Question: I have a problem with a rewrite rule on php, I want it to be:
'''
localhost/myproject/XXXX => localhost/myproject/index.php?request=XXXX
<IfModule mod_rewrite.c>
RewriteEngine On
RewriteCond %{REQUEST_FILENAME} !-f
RewriteCond %{REQUEST_FILENAME} !-d
RewriteRule /(.*)$ index.php?request=$1 [QSA,NC,L]
</IfModule>
'''
I activated mod_rewrite on apache and my index.php is under WAMPDIR\www\MyProject
When I test it here: <URL>
I get this:

Please help, thanks
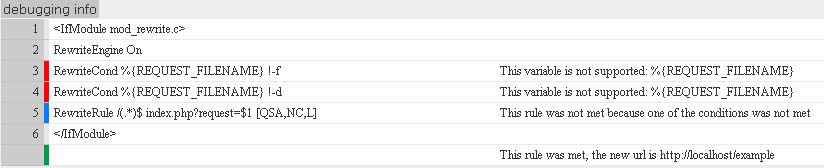
Answer: Have this code in '/myproject/.htaccess':
'''
RewriteEngine On
RewriteBase /myproject/
RewriteEngine On
RewriteCond %{REQUEST_FILENAME} !-f
RewriteCond %{REQUEST_FILENAME} !-d
RewriteRule (.*) index.php?request=$1 [QSA,L]
'''
There should not be a leading slash right after 'RewriteRule'.